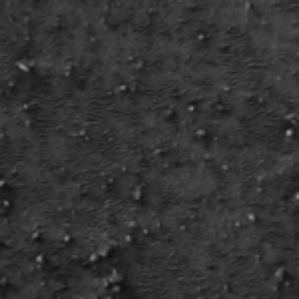
Label: frost